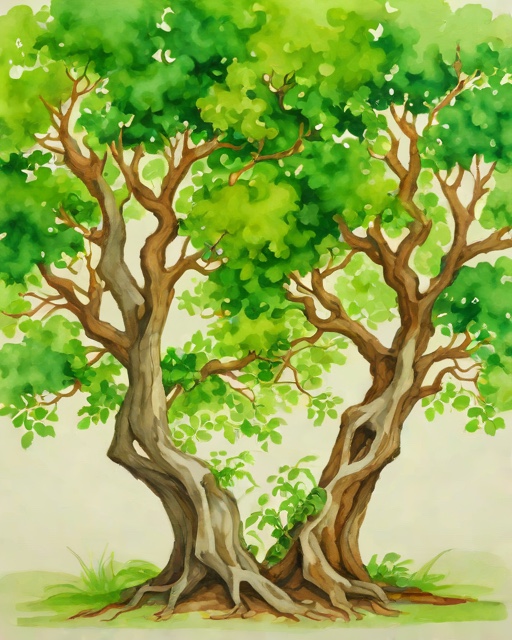
Category: Congratulations